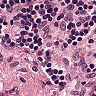
Metastatic tissue present: no